Question:
I have a solution with multiple projects. There is a need that I have to refer a different version of the same assembly in two different projects. As of now what is happening is that only the latest version of the dll is getting copied into the bin folder. So the dll that depends on the older version fails with an error
'''
Could not load file or assembly xxxx or one of its dependencies.
The located assembly's manifest definition does not match the
assembly reference.
'''
Is there a way to get the application to use a specific version of dll based on the project?
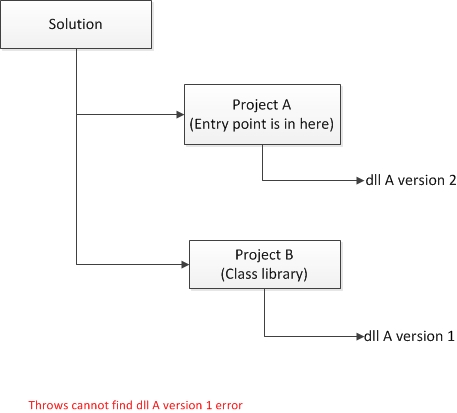
Answer: Yes, you can have each project reference a specific version of the same dll. I would suggest putting both versions of the dll in the GAC. In your referencing projects set the Copy Local = false and Specific Version = true.
You could do it without the GAC by using your config file and <URL> but this is one of the main problems the GAC was designed to solve. So I would recommend taking advantage of it.